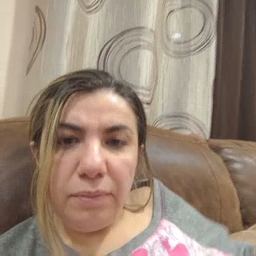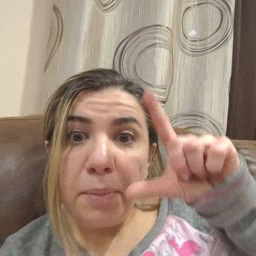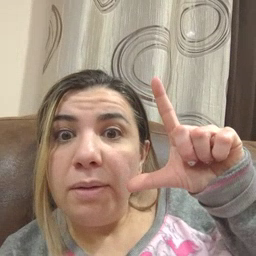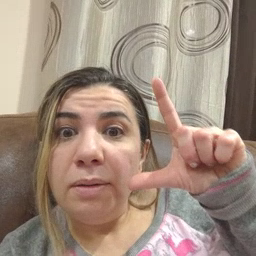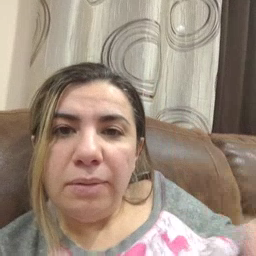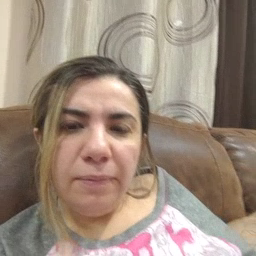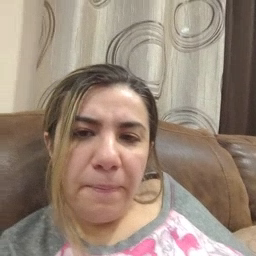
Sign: awake